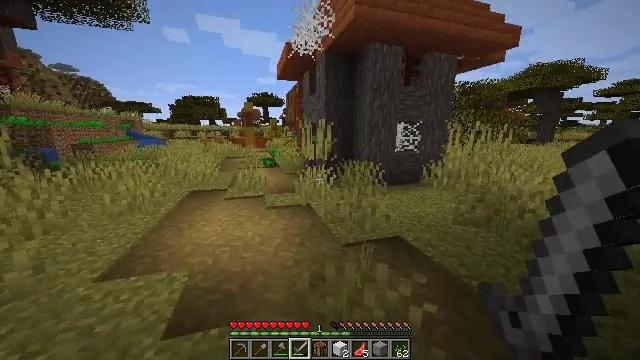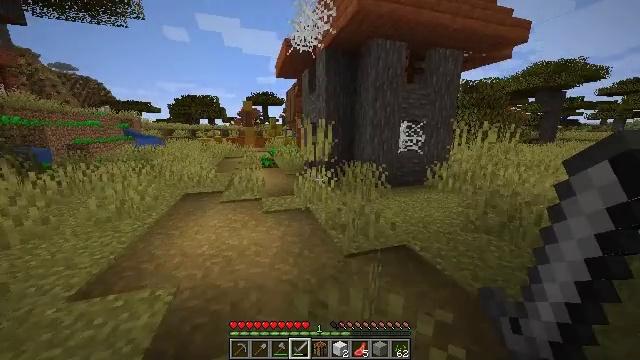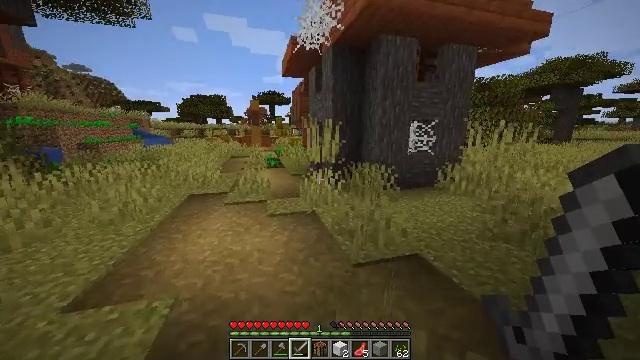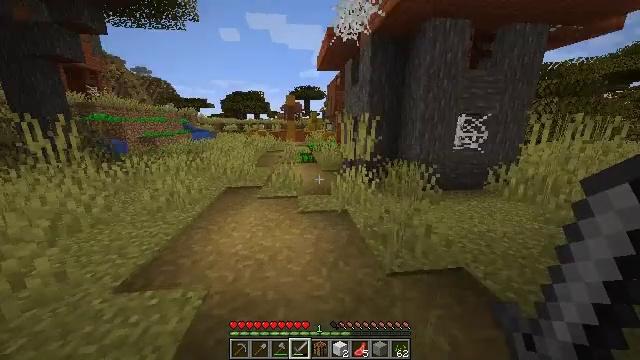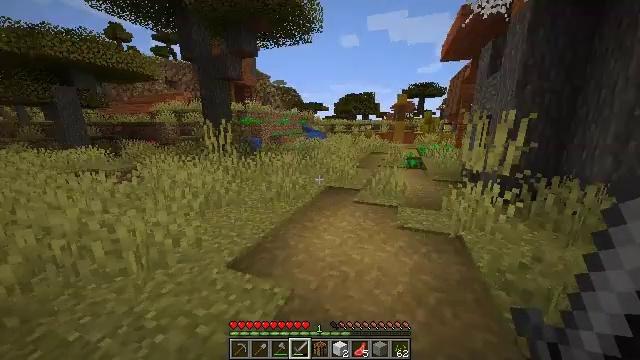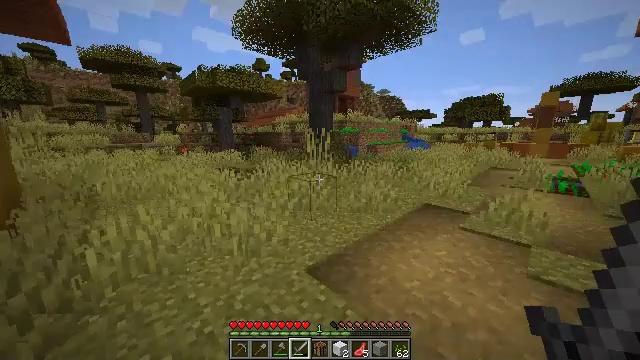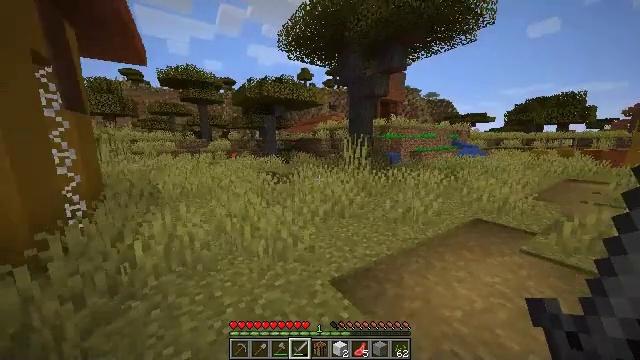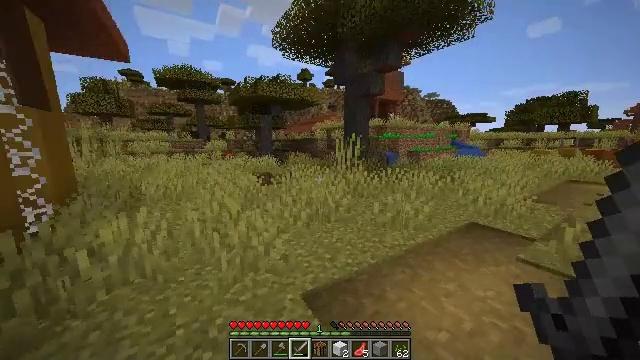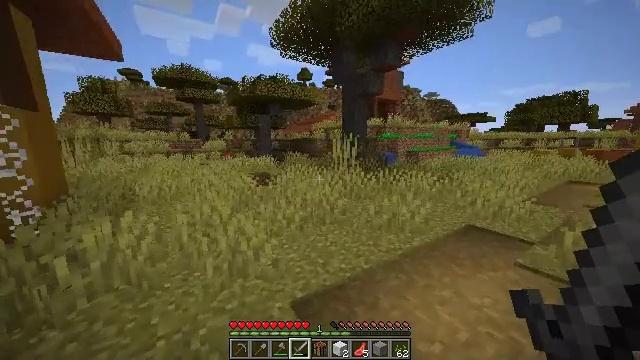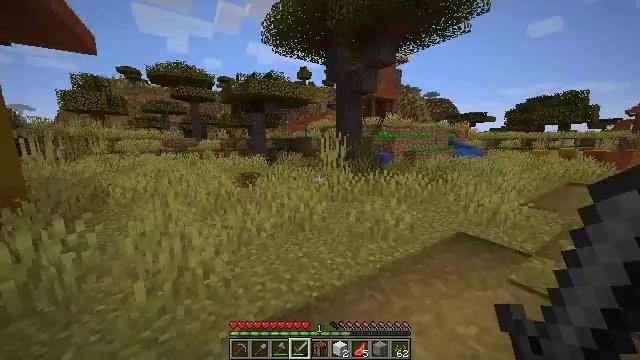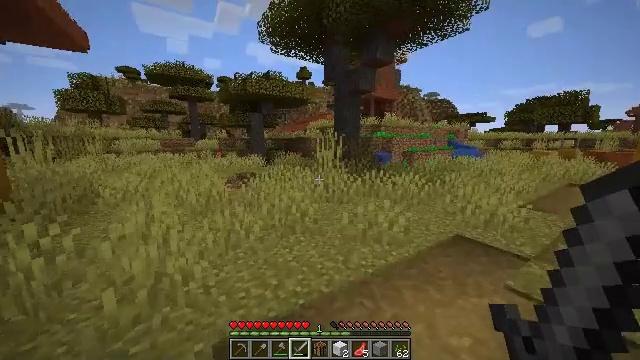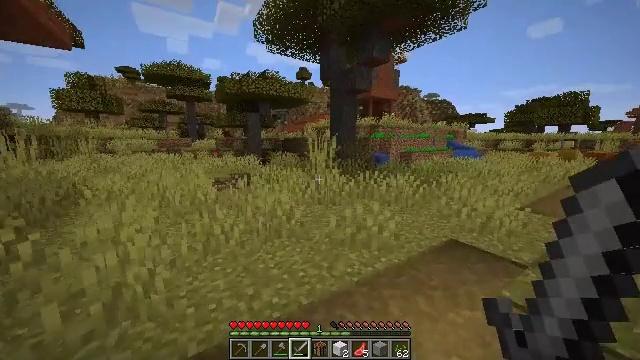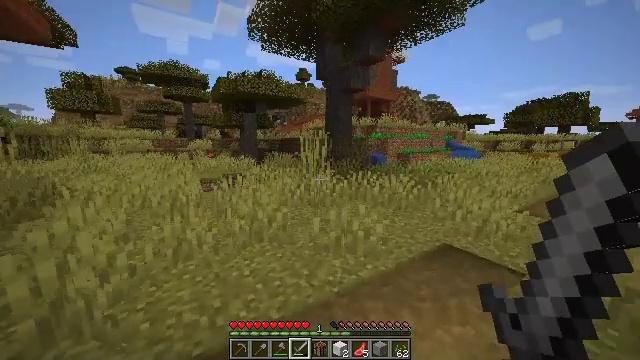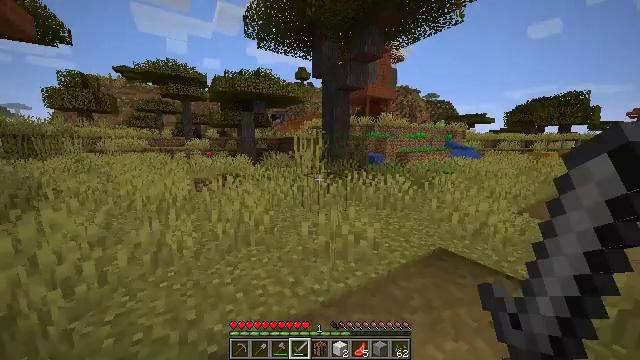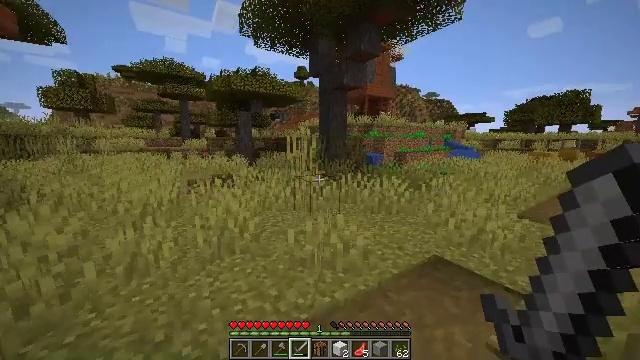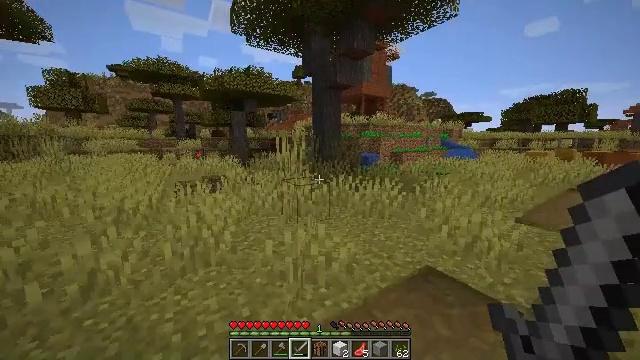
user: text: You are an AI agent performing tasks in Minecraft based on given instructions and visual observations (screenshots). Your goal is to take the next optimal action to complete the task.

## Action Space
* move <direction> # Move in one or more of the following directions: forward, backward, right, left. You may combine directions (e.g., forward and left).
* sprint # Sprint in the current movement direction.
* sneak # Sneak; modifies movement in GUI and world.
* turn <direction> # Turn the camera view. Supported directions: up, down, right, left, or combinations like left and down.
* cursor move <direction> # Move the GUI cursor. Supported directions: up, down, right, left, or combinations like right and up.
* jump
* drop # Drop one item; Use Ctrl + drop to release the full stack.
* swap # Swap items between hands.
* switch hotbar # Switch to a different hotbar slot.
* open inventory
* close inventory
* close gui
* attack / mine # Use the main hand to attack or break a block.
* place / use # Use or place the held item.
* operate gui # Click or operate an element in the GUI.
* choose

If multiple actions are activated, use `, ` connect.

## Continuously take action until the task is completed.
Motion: motion action
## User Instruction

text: Attack the orange bed to pick it up.
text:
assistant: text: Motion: move forward, sprint
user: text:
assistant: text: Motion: move forward, sprint, turn left
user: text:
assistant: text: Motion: move forward, sprint, turn left and down
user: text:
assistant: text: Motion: move forward, sprint, turn left
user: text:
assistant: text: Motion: move forward and move right, sprint, turn left and up
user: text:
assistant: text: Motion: move forward and move right, sprint, turn left and up
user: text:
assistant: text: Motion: move forward and move right, sprint
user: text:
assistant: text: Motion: move forward and move right, sprint
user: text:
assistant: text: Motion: move forward and move right, sprint
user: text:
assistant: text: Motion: move forward and move right, sprint
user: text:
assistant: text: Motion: move forward and move right, sprint
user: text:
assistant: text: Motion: move forward and move right, sprint
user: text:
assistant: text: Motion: move forward and move right, sprint
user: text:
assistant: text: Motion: move forward and move right, sprint
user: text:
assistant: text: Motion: move forward and move right, sprint
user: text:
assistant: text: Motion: move forward and move right, sprint, turn right and up
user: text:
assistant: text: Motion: move forward and move right, sprint, turn right
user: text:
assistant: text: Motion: move forward, sprint, turn right
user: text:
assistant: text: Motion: move forward, sprint, turn right
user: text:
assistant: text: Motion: move forward, sprint
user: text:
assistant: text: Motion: move forward, sprint
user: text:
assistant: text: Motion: move forward, sprint
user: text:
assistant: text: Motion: move forward and move left, sprint
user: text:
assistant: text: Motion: move forward and move left, sprint
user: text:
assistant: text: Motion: move forward and move left, sprint, turn right
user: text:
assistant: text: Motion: move forward and move left, sprint, turn right
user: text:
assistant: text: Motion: move forward and move left, sprint, turn right
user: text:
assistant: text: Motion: move forward and move left, sprint, turn right
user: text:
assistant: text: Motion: move forward and move left, sprint, turn right
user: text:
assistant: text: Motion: move forward and move left, sprint, turn right